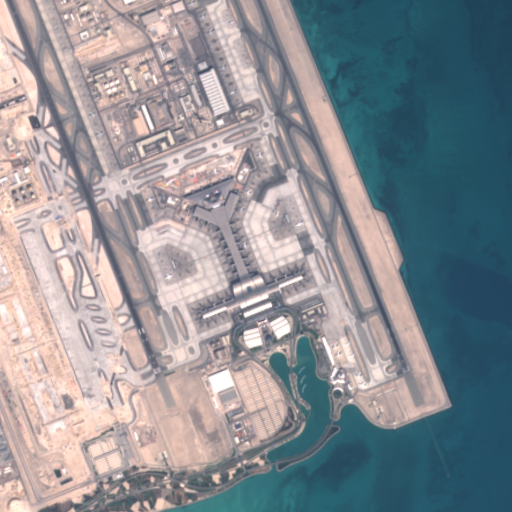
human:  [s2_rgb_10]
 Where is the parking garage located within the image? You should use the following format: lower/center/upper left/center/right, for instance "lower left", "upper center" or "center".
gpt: The parking garage is located in the lower center of the image.
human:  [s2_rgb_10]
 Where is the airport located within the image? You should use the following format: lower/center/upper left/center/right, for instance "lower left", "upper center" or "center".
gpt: There is no airport in the image.